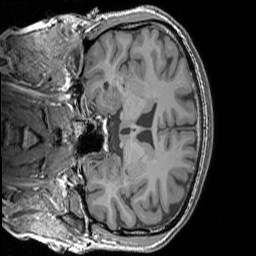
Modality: T1w
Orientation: coronal
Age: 35
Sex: male
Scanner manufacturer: siemens
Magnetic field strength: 3 T
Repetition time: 1.83 s
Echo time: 0.00303 s